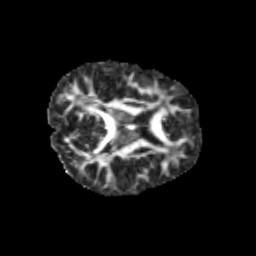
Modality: FA
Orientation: axial
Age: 9
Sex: male
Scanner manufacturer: siemens
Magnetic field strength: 3 T
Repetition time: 3.8 s
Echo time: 0.07 s